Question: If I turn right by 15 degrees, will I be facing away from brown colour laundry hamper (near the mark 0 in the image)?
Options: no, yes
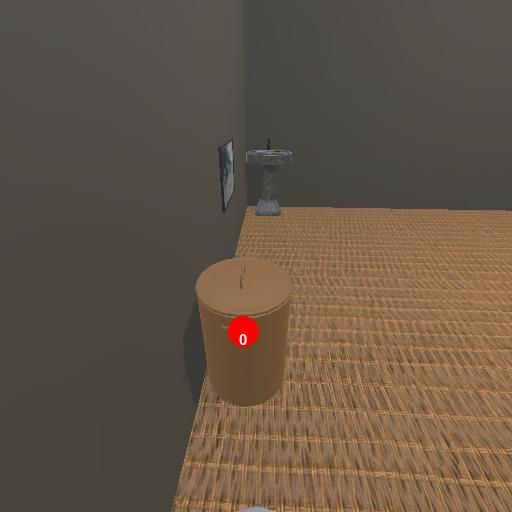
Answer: no